Interaction volume radius: 5 \u00c5
Interaction volume height: 30 \u00c5
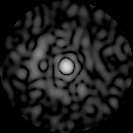
Disorder parameter: 0.8711